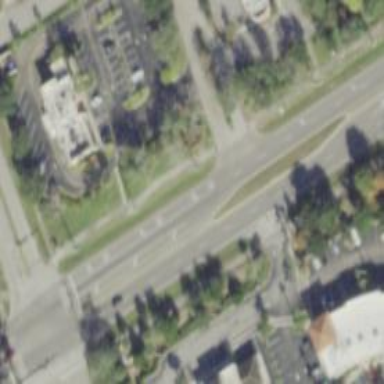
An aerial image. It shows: Marked road crossing.